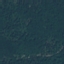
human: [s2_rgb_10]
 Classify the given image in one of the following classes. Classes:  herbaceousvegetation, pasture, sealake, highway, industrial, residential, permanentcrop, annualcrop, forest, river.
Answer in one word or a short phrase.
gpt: Forest